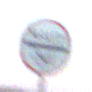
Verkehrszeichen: MautflichtigeStrecke
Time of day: SunriseSunset
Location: Outdoor (Nature)
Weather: Clear
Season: Winter
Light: Natural